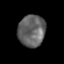
Tissue: prostate
Cell type: T cells
Senescence score: 0.3229
Nuclear area (px): 849
Mean DAPI intensity: 99.318